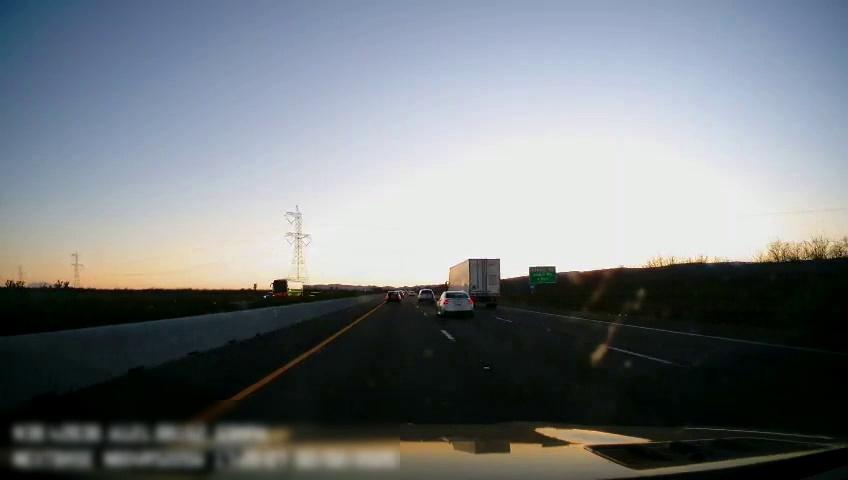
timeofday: Day
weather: Sunny
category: Drivable Space
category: Vehicles | Car
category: Vehicles | Truck
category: Vehicles | SUV
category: Vehicles | Bus
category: Vehicles | Car
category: Vehicles | SUV
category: Lanes | Current Lane
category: Lanes | Current Lane
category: Lanes | Alternate Lane
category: Lanes | Alternate Lane
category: Traffic | Signs